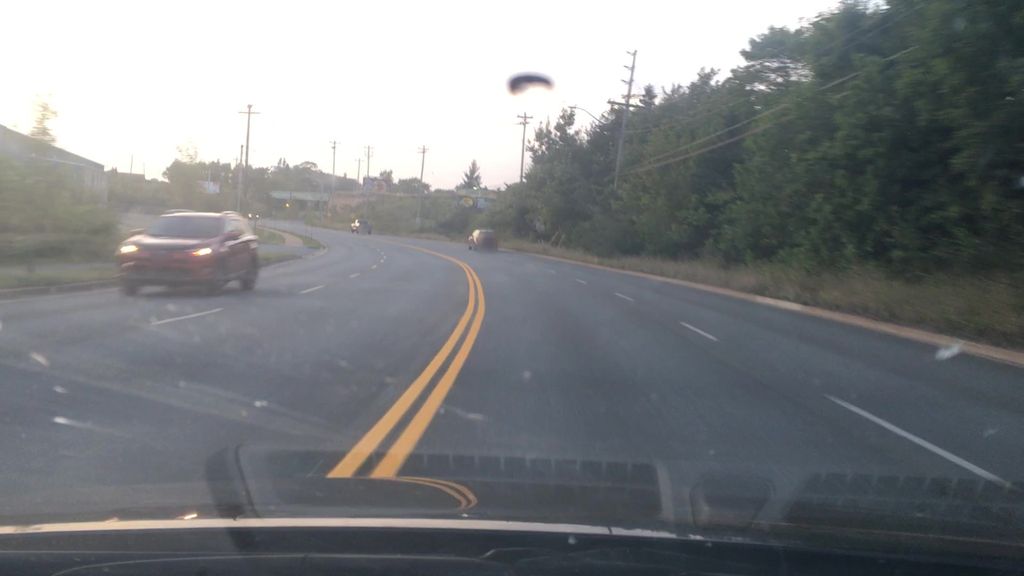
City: halifax